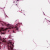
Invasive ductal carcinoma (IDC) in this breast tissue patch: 0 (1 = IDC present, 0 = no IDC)